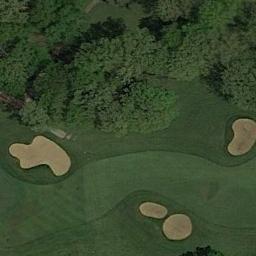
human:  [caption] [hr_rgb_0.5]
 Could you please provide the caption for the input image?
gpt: There are several bunkers and many trees on a large green lawn on the golf course .

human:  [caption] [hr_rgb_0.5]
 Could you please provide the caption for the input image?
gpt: There are three large bunkers and two paths .

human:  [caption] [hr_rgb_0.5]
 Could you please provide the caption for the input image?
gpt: The golf course has a fairway, Some barrier trees and sandpits and some barrier trees are on both sides of the fairway .

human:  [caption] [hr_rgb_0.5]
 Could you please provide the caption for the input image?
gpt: Many trees are near the golf course .

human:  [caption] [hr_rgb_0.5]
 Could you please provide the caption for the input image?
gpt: There are four bunkers and some trees on the golf course .